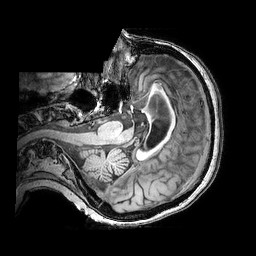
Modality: T1w
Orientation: axial
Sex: female
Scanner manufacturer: philips
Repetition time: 0.008252 s
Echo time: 0.0038 s